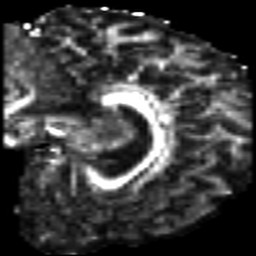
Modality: FA
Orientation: sagittal
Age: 24
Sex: male
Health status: healthy
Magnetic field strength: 3 T
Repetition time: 7 s
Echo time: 0.0926 s